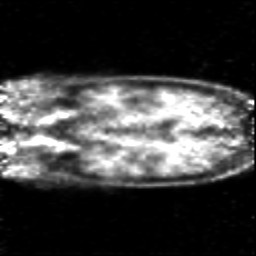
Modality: PET
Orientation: coronal
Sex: female
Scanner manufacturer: siemens